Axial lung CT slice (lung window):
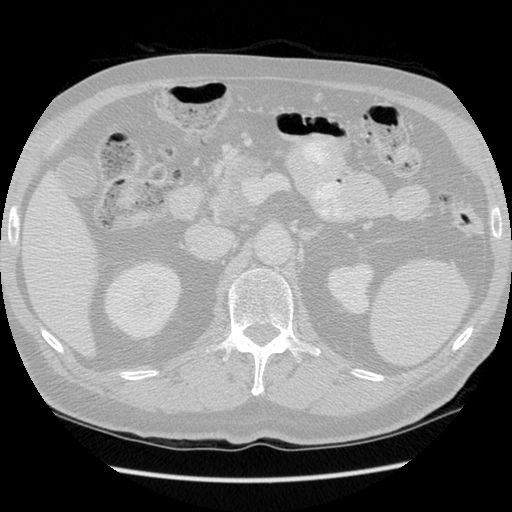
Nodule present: no